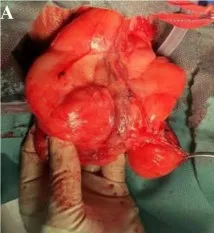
(A) A fatty tumour in the left inguinal region that surrounded the testicular vein and spermatic cord.
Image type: medical_photograph (other_medical_photograph)